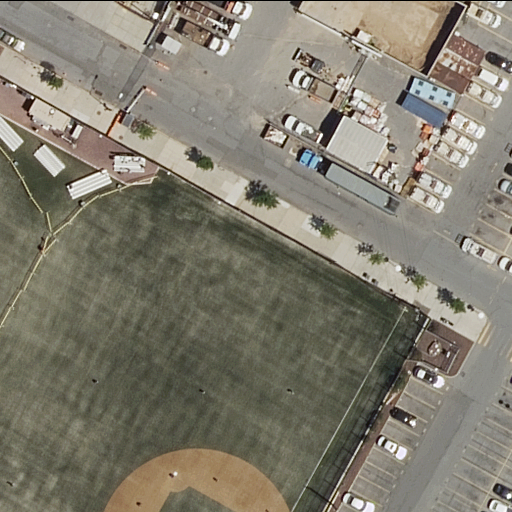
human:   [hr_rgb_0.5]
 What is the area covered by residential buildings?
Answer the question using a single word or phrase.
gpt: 87m2

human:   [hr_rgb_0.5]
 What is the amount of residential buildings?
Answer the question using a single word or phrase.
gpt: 3

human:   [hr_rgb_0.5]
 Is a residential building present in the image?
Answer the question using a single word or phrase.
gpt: yes

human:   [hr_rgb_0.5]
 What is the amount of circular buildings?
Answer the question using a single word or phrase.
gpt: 0

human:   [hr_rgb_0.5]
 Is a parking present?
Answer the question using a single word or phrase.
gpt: yes

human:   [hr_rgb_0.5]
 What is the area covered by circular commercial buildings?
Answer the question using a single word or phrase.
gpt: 0m2

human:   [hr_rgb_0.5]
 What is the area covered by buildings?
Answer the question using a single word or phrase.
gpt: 87m2

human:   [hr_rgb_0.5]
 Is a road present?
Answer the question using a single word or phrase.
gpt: yes

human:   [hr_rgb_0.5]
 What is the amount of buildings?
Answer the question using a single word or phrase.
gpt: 3

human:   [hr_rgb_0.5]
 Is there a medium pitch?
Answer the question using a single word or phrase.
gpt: no

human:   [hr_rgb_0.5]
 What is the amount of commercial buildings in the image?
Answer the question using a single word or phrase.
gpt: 0

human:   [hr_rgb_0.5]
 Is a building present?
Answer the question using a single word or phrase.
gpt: yes

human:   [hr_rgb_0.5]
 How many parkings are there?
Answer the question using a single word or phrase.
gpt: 1

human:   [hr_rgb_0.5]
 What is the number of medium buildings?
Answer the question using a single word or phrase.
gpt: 0

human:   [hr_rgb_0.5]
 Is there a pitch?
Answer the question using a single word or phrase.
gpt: yes

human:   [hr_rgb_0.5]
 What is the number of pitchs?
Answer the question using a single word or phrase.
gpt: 1

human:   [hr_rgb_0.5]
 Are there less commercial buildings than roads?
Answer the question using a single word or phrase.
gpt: yes

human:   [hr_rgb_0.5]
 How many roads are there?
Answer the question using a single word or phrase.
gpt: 9

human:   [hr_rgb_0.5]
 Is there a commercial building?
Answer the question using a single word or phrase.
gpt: no

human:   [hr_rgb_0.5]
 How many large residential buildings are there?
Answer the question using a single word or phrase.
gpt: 0

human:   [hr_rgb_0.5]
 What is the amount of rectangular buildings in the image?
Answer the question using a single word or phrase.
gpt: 3

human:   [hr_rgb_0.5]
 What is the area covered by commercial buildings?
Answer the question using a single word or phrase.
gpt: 0m2

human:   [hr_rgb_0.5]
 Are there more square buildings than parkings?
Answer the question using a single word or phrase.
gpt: no

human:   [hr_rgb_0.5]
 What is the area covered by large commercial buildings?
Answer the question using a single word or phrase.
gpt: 0m2

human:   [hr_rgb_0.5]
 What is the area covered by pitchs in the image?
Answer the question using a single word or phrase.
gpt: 61m2

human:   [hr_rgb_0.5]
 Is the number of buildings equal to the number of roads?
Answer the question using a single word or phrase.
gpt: no

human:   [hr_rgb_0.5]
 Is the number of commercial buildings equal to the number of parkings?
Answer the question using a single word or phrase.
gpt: no

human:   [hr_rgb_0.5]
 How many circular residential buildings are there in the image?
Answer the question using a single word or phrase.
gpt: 0

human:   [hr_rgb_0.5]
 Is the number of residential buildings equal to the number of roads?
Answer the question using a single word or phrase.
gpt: no

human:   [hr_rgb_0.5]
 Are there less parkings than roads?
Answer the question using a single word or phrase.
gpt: yes

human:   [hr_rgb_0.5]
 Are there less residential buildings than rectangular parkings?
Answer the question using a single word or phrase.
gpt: no

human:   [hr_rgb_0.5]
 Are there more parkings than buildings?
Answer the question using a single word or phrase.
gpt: no

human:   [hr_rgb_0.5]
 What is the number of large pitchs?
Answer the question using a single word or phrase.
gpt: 0

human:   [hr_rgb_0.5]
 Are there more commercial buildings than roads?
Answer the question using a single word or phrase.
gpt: no

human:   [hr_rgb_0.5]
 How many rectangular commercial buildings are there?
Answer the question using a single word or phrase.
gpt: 0

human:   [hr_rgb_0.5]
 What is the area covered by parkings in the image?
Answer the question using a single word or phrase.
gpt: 350m2

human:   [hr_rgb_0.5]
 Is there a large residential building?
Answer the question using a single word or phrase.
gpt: no

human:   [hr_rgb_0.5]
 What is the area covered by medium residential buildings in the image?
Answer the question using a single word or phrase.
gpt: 0m2

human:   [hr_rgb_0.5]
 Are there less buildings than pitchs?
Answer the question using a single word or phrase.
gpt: no

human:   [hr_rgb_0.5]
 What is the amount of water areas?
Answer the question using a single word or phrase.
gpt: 0

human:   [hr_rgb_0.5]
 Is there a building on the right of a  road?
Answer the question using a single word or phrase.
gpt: yes

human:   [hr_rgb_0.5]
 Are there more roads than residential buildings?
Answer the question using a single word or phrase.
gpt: yes

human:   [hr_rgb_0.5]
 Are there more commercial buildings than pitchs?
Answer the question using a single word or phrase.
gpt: no

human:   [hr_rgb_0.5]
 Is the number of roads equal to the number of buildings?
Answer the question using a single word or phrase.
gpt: no

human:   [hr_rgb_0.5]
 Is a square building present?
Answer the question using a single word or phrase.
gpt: no

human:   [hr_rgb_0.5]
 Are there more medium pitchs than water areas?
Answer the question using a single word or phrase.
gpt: no

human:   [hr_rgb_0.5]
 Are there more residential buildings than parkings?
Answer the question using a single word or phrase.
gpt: yes

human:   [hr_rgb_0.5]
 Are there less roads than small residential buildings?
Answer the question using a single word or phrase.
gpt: no

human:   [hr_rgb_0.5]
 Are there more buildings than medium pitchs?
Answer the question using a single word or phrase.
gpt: yes

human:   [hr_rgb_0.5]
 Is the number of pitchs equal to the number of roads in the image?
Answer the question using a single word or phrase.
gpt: no

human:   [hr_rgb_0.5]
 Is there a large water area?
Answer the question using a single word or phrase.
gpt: no

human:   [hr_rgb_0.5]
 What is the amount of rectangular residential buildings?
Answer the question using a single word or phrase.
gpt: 3

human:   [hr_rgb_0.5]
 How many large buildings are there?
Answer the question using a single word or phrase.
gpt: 0

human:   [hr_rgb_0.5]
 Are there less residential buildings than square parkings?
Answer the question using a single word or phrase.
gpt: no

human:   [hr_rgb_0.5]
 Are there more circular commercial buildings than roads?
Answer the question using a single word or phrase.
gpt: no

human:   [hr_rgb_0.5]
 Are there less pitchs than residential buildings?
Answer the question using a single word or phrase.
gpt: yes

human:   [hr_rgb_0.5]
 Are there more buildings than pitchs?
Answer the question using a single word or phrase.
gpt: yes

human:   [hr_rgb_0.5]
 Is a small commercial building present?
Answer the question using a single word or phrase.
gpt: no

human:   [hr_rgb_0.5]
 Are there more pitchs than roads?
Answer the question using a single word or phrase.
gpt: no

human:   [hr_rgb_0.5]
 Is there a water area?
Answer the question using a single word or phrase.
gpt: no

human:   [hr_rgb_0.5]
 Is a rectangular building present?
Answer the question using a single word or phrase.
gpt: yes

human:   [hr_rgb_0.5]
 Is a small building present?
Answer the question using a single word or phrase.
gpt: yes

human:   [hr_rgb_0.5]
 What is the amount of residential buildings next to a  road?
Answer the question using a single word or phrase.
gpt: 3

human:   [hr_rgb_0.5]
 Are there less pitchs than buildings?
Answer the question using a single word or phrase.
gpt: yes